Field crop: tomato
Growth stage: 2
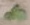
Species: solanum